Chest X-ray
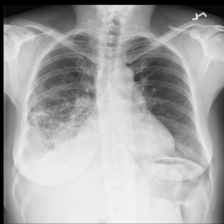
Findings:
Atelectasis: negative
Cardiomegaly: negative
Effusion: negative
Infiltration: positive
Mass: negative
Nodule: negative
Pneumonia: negative
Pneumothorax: negative
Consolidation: negative
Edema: negative
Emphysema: negative
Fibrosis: negative
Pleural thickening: negative
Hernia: negative